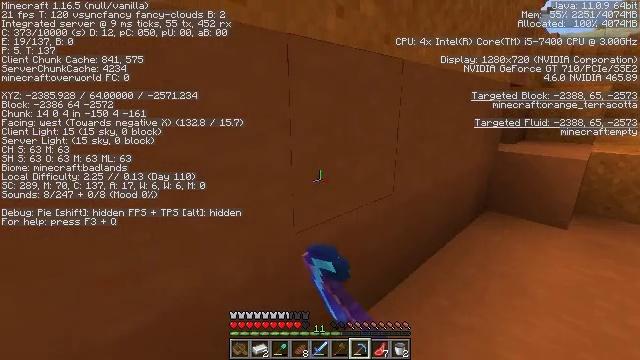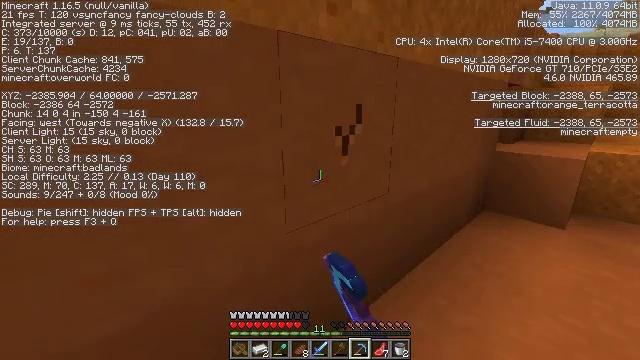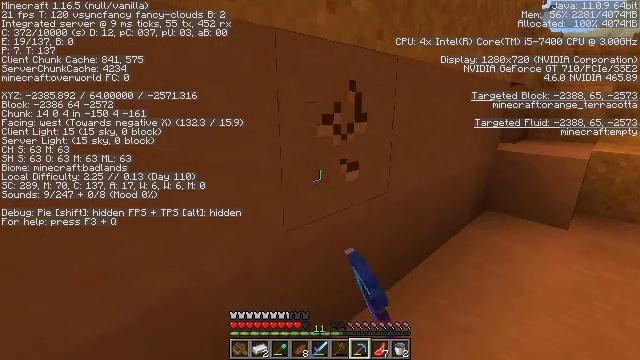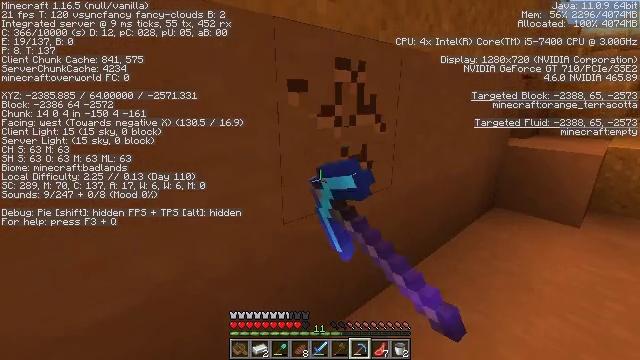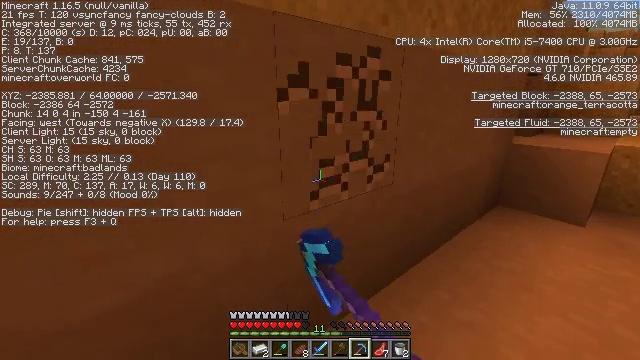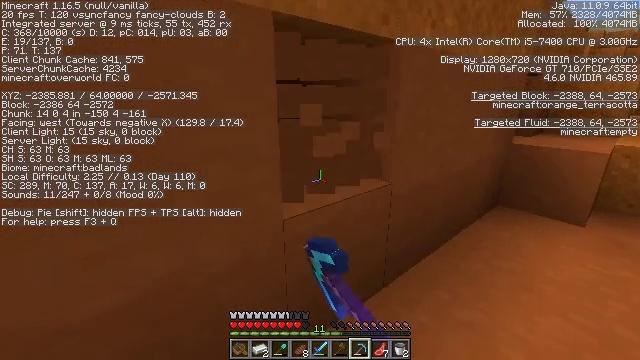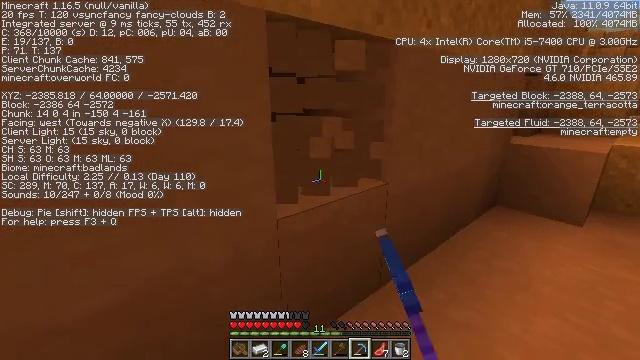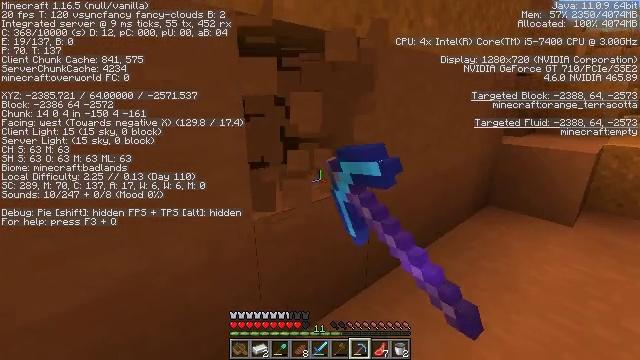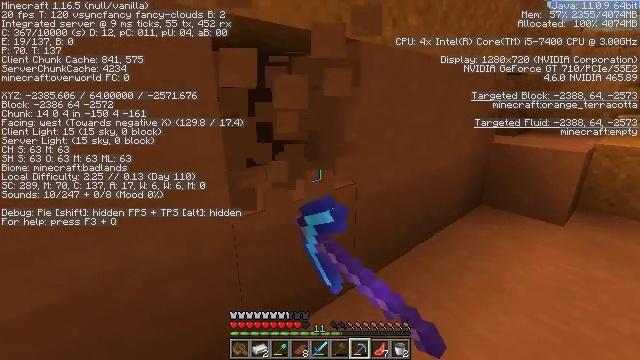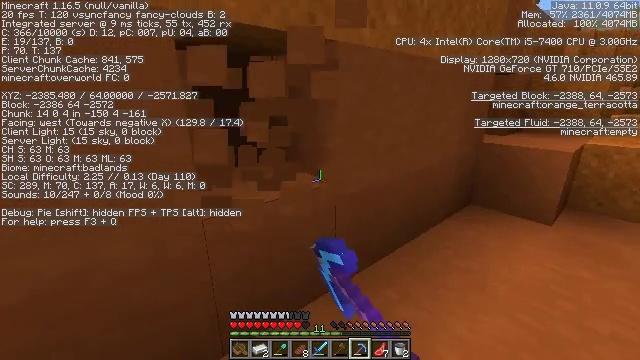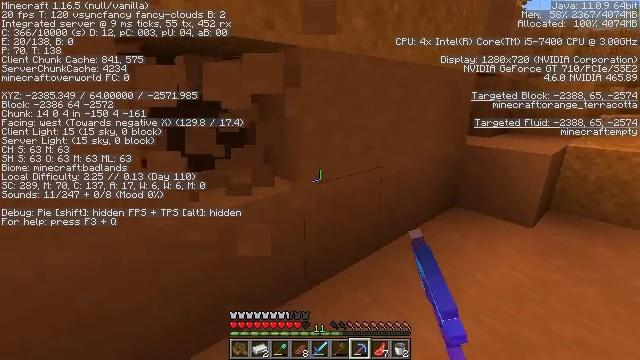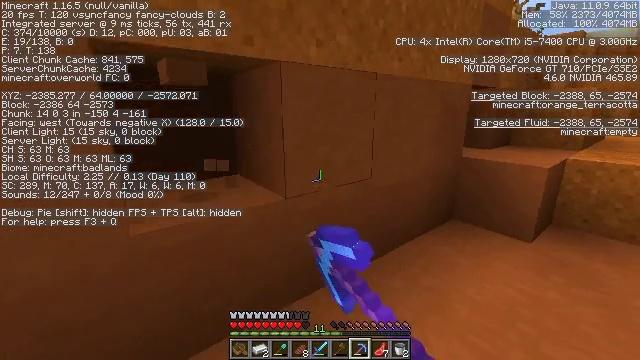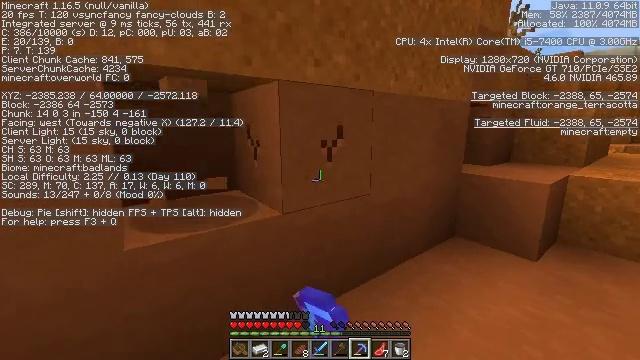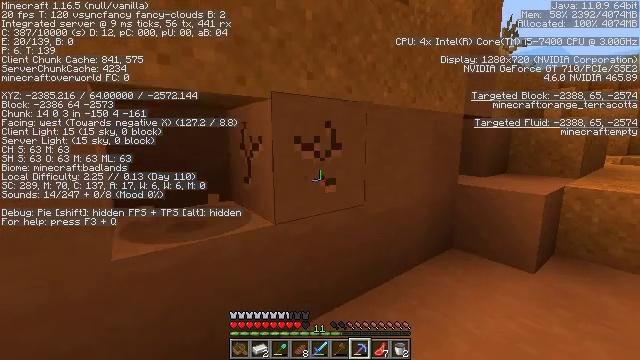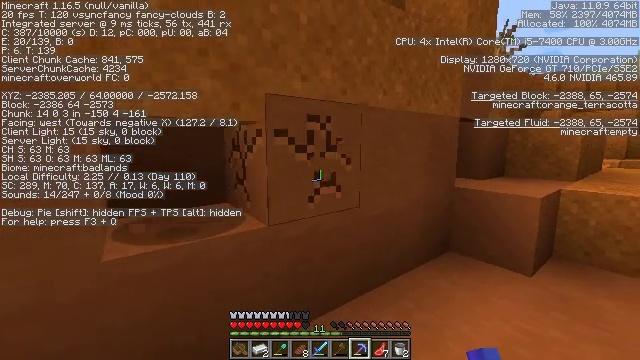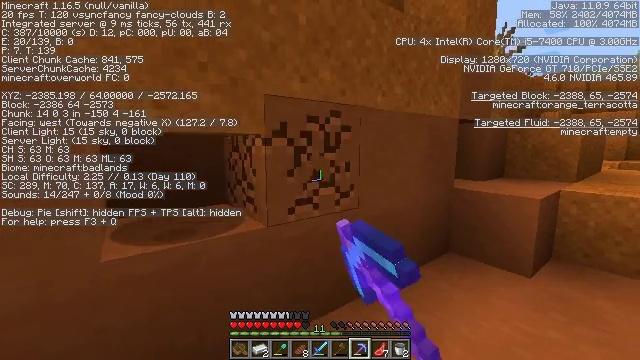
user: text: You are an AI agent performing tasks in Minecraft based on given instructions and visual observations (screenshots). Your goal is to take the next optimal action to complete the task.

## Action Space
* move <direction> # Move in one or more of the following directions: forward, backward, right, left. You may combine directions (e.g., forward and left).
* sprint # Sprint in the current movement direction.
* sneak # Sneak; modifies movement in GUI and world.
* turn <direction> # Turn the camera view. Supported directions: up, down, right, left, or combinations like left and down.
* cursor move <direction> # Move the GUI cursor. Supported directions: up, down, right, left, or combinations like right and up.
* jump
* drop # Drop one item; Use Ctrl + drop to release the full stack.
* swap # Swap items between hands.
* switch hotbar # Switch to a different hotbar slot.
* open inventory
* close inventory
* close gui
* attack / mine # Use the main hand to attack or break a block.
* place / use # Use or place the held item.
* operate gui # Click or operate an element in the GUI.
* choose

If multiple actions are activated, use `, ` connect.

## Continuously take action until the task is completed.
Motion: motion action
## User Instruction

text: Harvest the orange terracotta from structures or biomes.
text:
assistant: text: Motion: attack / mine
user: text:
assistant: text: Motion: attack / mine
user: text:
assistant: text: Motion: turn left and down, attack / mine
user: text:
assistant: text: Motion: attack / mine
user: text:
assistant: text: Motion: attack / mine
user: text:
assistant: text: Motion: move right, attack / mine
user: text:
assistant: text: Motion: move right, attack / mine
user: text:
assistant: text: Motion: move right, attack / mine
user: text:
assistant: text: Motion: move right, attack / mine
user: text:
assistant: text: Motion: move right, attack / mine
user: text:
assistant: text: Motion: turn left and up, attack / mine
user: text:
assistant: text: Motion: turn up, attack / mine
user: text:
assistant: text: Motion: turn up, attack / mine
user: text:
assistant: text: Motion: attack / mine
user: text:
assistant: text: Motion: attack / mine
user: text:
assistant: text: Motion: move forward, attack / mine
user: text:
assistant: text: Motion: move forward and move right, attack / mine
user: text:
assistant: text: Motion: move forward and move right, attack / mine
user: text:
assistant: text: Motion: move forward and move right, attack / mine
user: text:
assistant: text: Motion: move forward and move right, attack / mine
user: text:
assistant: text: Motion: attack / mine
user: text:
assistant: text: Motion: attack / mine
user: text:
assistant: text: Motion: attack / mine
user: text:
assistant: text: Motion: attack / mine
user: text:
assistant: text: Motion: attack / mine
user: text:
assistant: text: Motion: attack / mine
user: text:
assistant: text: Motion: attack / mine
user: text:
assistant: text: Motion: attack / mine
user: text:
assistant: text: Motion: attack / mine
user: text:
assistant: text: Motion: attack / mine